Field crop: tomato
Growth stage: 2
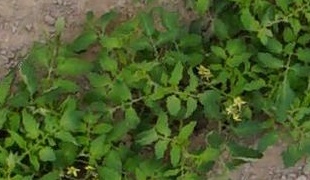
Species: tomato